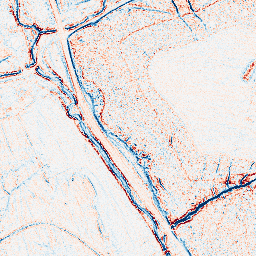
Category: edge_preserving
Decomposition family: anisotropic_diffusion
Decomposition parameters: iterations: 10
kappa: 10
gamma: 0.05
Upsampling method: quartic
Upsampling parameters: scale: 2
Upsampling scale: 2